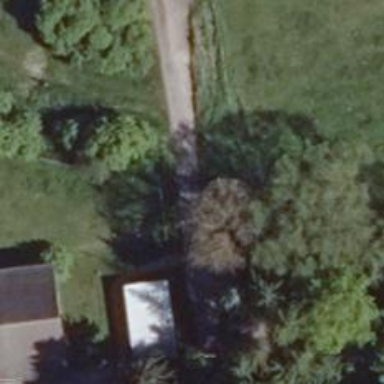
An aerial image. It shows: Gravel track with grade2 quality.